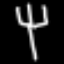
Label: fork